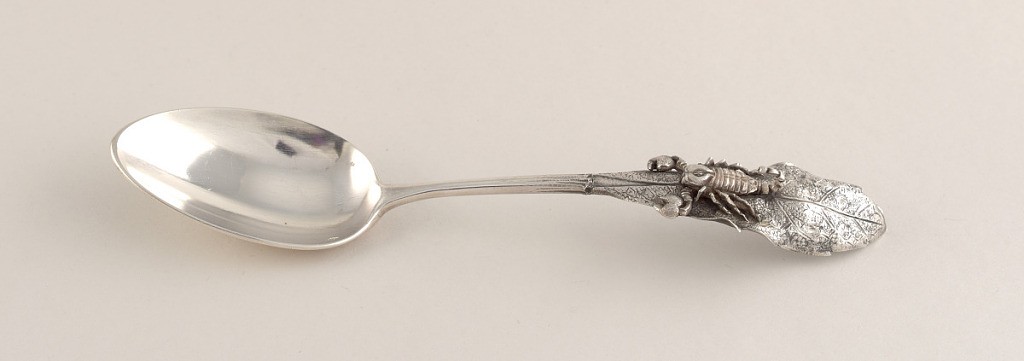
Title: Dessert Spoon with Scorpion
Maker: Charles Victor Gibert, French
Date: ca. 1890
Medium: silver
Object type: spoon
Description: Oval bowl with plain narrow stem. Stem continues to form leaf shaped handle, with terminal turning downwards. Scorpion applied as if perched at base of leaf, with tail curling upwards.